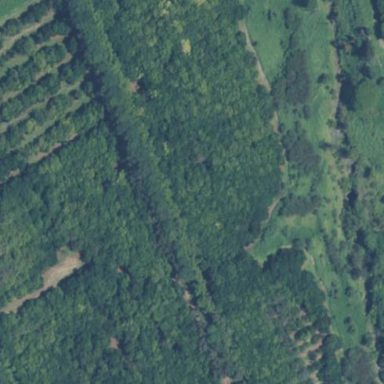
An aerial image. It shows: Orchard filled with macadamia trees.